Question: I have a '<p:menubar>' in a xhtml template. The div that surrounds it has these CSS properties:
'''
position: fixed;
top: 44px;
width: 100%;
'''
So I can fix the menu header while user scrolls down the page.
The problem now is that some Prime Faces component have icons and headers overflowing the menu.

I tried to work with z-index but no success. I imagine that there is another solution in PrimeFaces instead of z-index.
Thanks a lot.
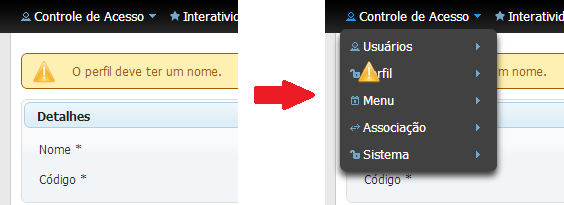
Answer: According to the PrimeFaces default style sheet 'primefaces.css', the '<p:message(s)>' icon is relatively positioned.
'''
.ui-messages-info-icon, .ui-messages-warn-icon, .ui-messages-error-icon, .ui-messages-fatal-icon, .ui-message-info-icon, .ui-message-warn-icon, .ui-message-error-icon, .ui-message-fatal-icon {
background: url("/omnifaces/javax.faces.resource/messages/messages.png.xhtml?ln=primefaces") no-repeat;
display: block;
float: left;
margin: 0;
padding: 0;
position: relative;
}
'''
I'm in first place not sure why it's relatively positioned as it doesn't seem to need to be offsetted nor have any absolutely positioned children. Perhaps it's been used as some (most likely IE-specific) workaround/hack for something else (if this was "has layout" related, the developer would better have used 'overflow: hidden' instead for this). So just making it the default 'position: static' should fix it.
Add the following to your override stylesheet to achieve this:
'''
.ui-messages-info-icon, .ui-messages-warn-icon, .ui-messages-error-icon, .ui-messages-fatal-icon, .ui-message-info-icon, .ui-message-warn-icon, .ui-message-error-icon, .ui-message-fatal-icon {
position: static;
}
'''
Alternatively, you could of course also set 'z-index' of the menu with an insane high value, as you figured out yourself. I wouldn't consider this a reliable solution though, this is too much a workaround/hack.